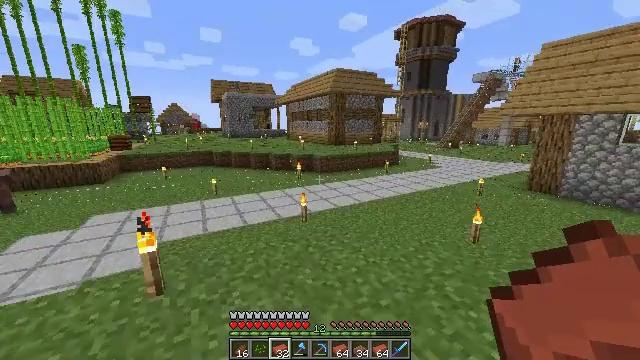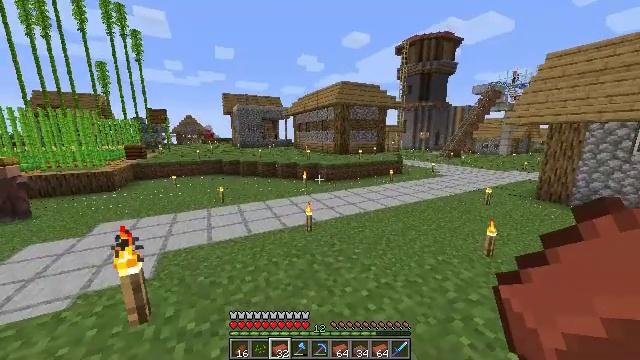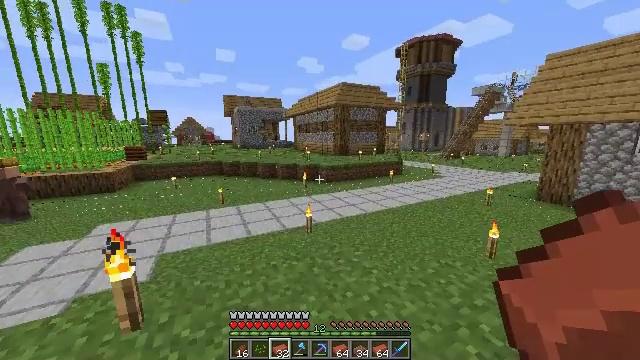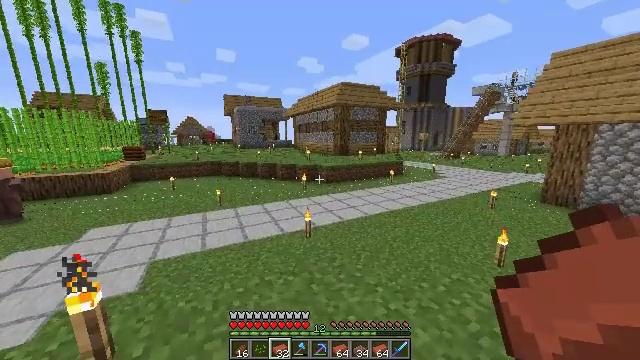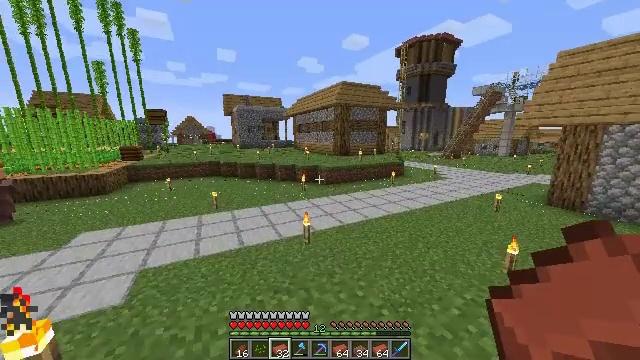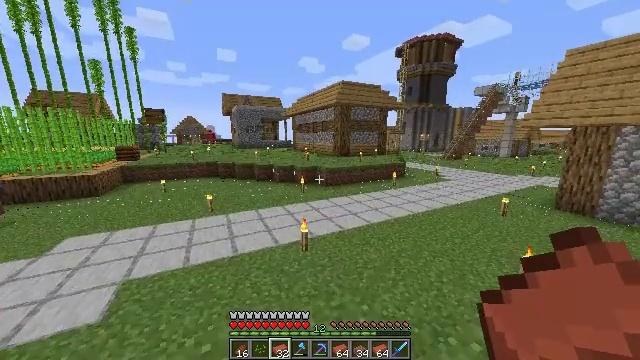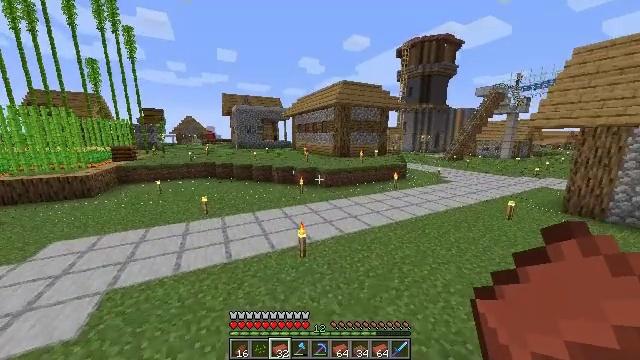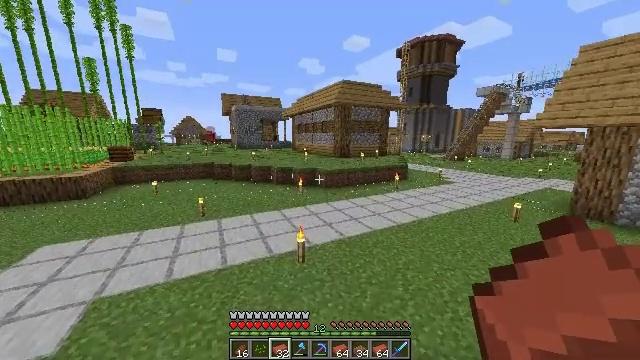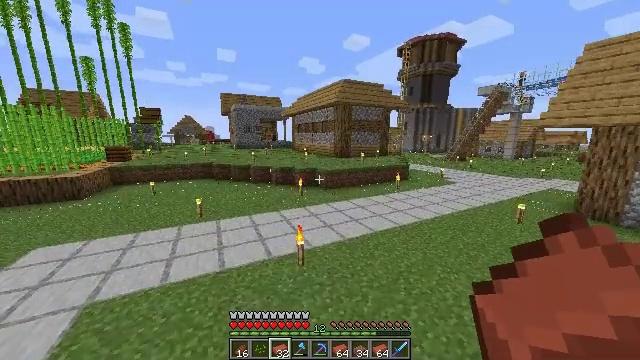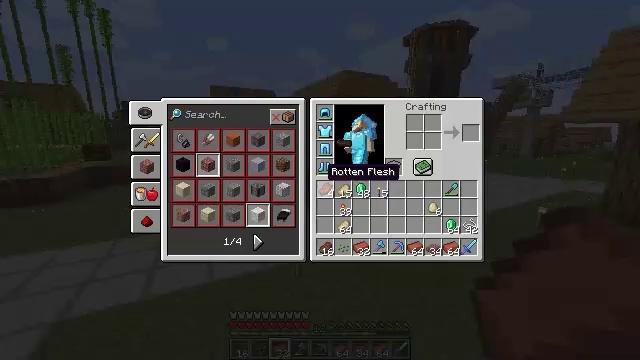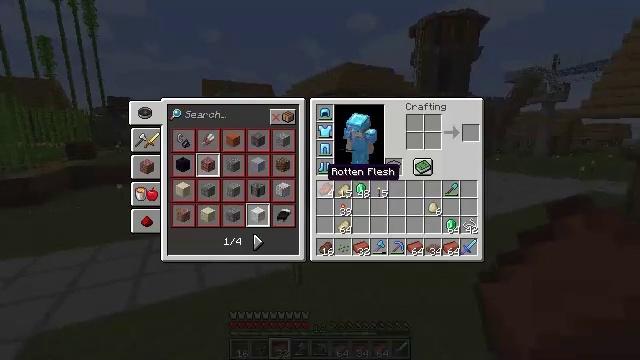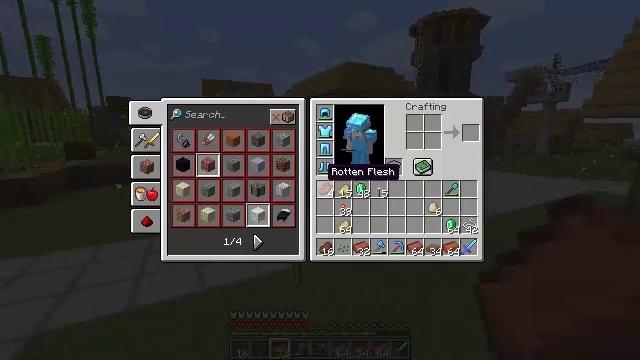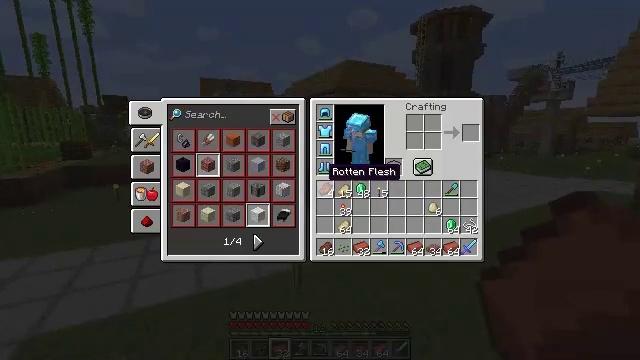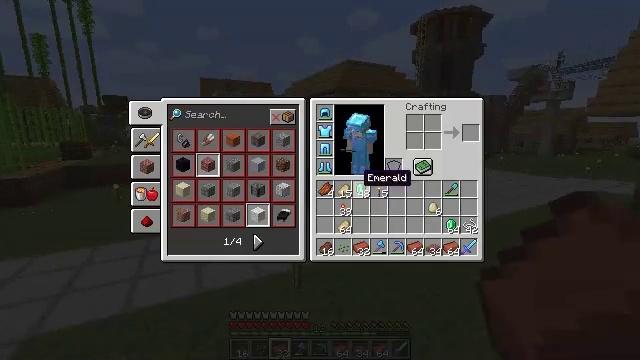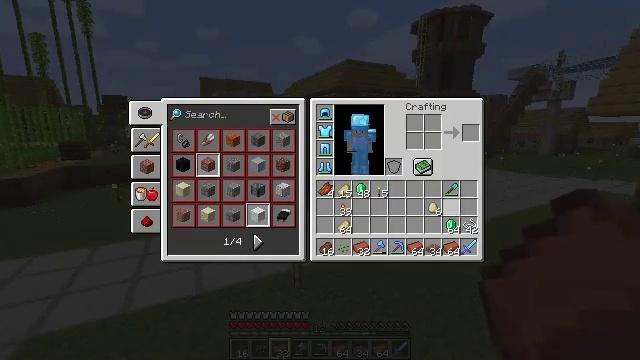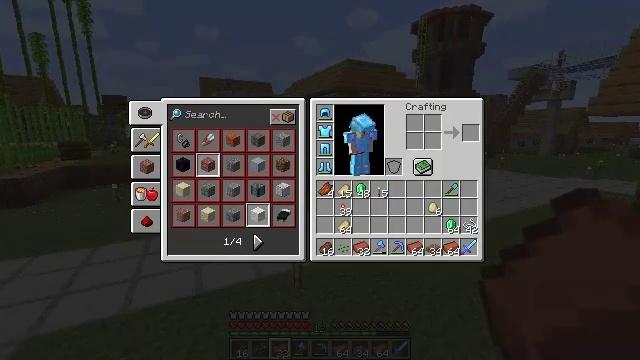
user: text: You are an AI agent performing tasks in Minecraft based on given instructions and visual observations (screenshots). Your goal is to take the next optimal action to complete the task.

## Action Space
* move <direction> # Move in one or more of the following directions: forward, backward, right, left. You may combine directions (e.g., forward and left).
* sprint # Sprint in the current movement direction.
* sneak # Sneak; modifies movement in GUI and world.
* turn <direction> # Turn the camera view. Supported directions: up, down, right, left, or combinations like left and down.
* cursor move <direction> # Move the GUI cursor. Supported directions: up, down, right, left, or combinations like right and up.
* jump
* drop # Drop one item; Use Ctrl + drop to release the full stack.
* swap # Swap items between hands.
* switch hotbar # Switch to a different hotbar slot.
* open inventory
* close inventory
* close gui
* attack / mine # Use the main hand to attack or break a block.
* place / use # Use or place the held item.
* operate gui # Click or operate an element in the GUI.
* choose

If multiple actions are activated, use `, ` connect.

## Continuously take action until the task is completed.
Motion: motion action
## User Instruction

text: Craft bricks.
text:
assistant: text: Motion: move forward, sprint, turn left and up
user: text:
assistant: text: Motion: move forward
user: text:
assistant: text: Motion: move forward
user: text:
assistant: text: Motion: move forward, sprint
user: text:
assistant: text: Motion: move forward, sprint
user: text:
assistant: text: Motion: move forward
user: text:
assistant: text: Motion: no_op
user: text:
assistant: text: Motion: no_op
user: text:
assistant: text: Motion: open inventory
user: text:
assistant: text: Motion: open inventory
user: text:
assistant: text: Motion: open inventory
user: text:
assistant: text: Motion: open inventory
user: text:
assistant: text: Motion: cursor move right
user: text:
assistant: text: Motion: cursor move right and down
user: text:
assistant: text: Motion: cursor move right and down
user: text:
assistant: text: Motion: cursor move right
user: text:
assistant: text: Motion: cursor move left and down
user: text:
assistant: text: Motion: cursor move left and down
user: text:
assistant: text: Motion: cursor move left and down
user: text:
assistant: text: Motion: cursor move left
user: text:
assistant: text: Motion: cursor move left
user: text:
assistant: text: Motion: cursor move left
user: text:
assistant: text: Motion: no_op
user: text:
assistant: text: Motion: no_op
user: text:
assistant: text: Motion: no_op
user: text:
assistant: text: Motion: no_op
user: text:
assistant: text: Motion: no_op
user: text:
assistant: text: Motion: operate gui
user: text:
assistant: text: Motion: operate gui
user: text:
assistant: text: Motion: no_op